Question: I'm creating an SSIS package wherein a user needs to be notified if there is a duplicate productid for one productname. We retrieve the products thru a csv file being sent to us in a shared location.
In this example I have ProductID = 1 for both products chair and lamp.
So basically the productID = 1 was a duplicate because it was also used by the product lamp. Hence, notify users for the duplicate ProductIDs used.
Can someone give me tips on how to do this?

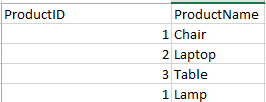
Answer: You can do this in 3 approaches:
1. Insert data into a staging table and use a query similar to: SELECT PRODUCTID, COUNT(*)
FROM TEMPTABLE
GROUP BY PRODUCTID
HAVING COUNT(*) > 1
2. Use a Script component to count occurrences and throw exception when duplicates found. Check the following link for more information: How to get desired output in SSIS by grouping by and count?
3. Use aggregate transformation and apply count with group by on ProductID, check the following link fro more information: SSIS - Perform group by and count on flat file